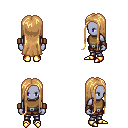
a pixel art fantasy rpg character, female body template, dark elf, purple skin, leather chest armor, metal pants, light blonde extra-long hairstyle, leather bracers, gold boots, four views (front, back, left, right), 2x2 character sprite sheet, small pixel art, hard edges, no anti-aliasing